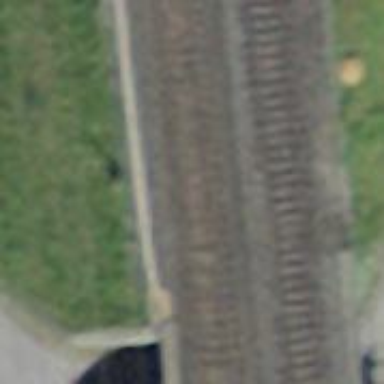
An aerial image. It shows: Railway track with contact lines for electrification.